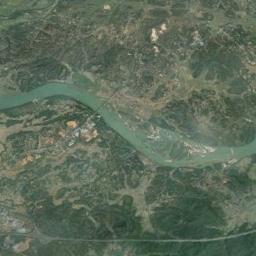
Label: river